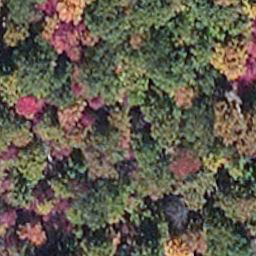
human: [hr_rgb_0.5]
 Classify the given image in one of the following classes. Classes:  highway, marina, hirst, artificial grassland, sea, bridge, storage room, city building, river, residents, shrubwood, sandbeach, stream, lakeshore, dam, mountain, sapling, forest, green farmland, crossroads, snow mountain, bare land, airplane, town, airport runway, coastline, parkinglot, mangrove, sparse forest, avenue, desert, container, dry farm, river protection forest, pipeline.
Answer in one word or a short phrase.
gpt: mangrove